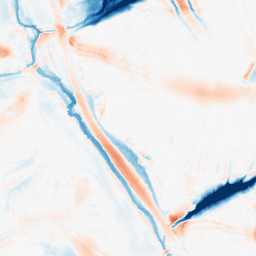
Category: morphological
Decomposition family: tophat_combined
Decomposition parameters: size: 20
Upsampling method: cubic_catmull_rom
Upsampling parameters: scale: 2
Upsampling scale: 2